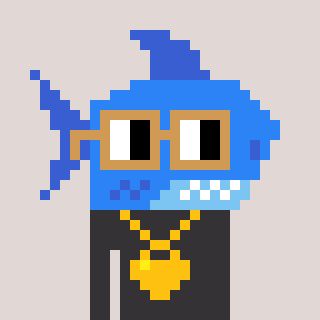
a pixel art character with square brown glasses, a shark-shaped head and a grayscale-colored body on a warm background